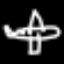
Label: airplane